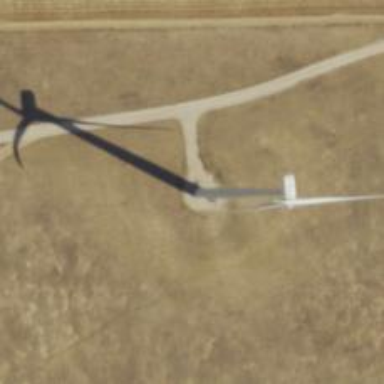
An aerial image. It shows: Wind generator using horizontal axis wind turbines.